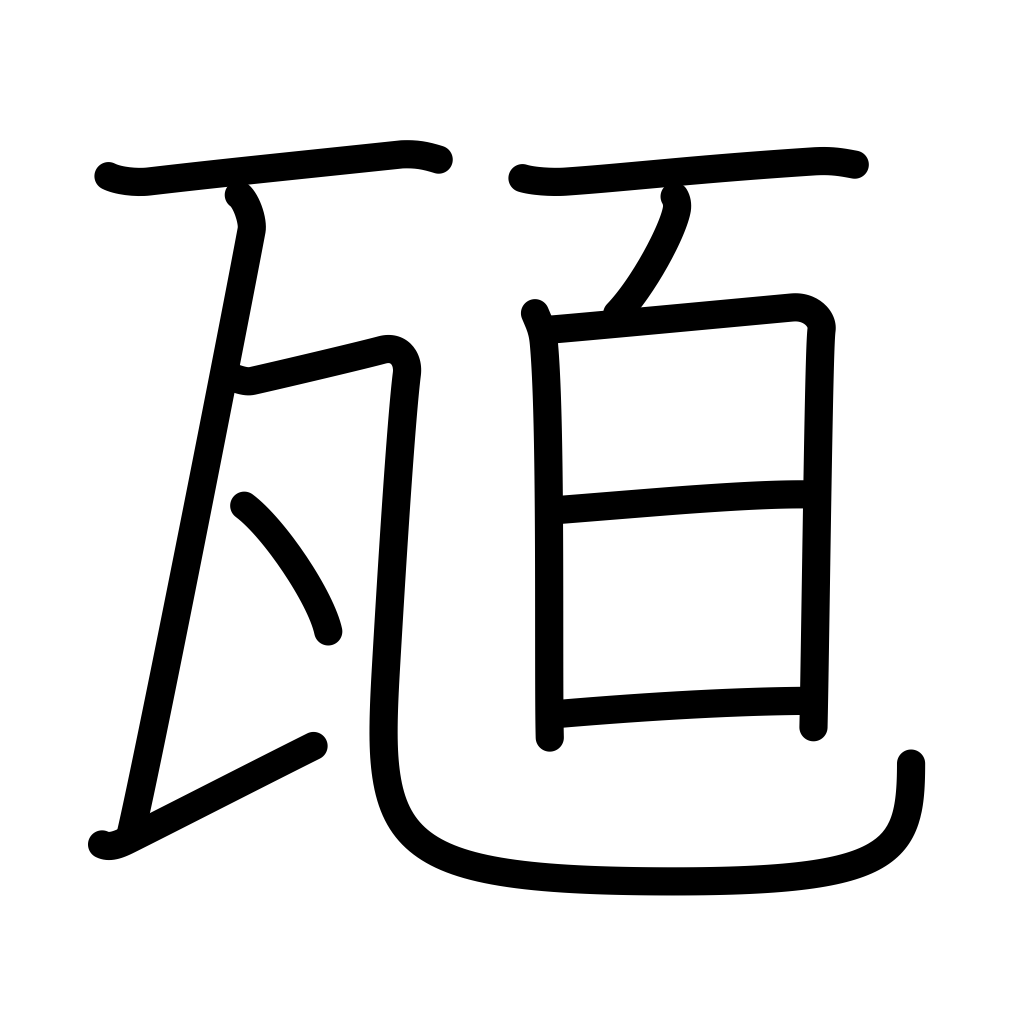
Meaning: hectogram, hundred grams